Field crop: maize
Growth stage: 2
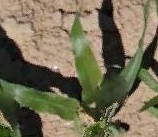
Species: maize